Question: I followed steps on <URL> i am Testing on physical device ,Android Device Monitor does not display activities of my application , it only display device name
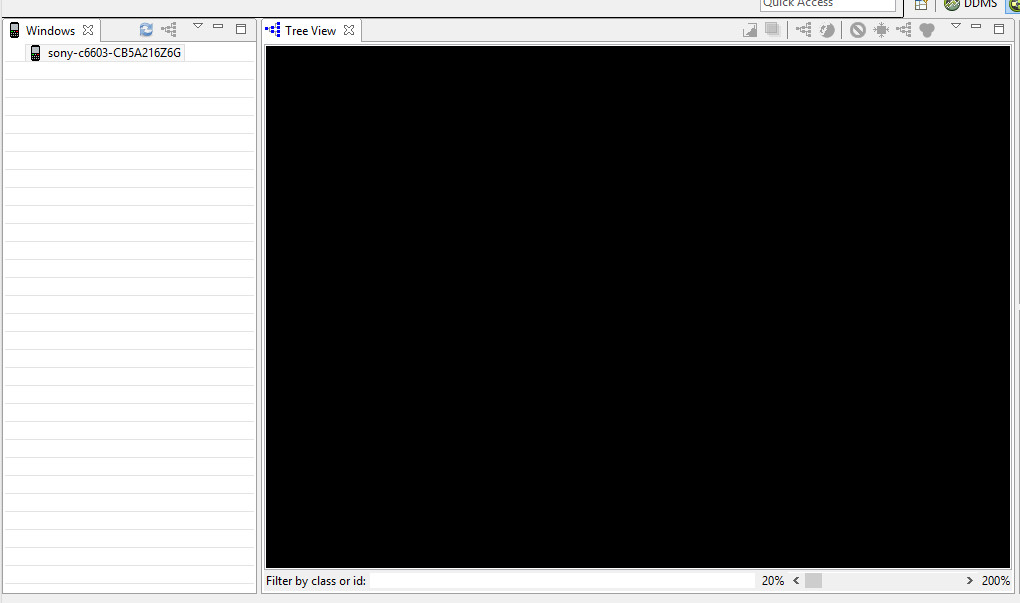
Answer: Hierarchy View does not work with ordinary apps on production hardware. It works with the Android SDK emulator, and it may work on hardware if you <URL>.
Consider <URL>, as that works on production hardware.